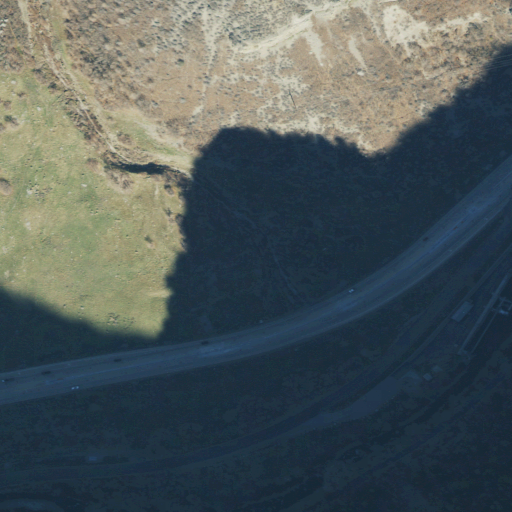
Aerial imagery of valley in Utah named Slide Canyon containing shrub, deciduous forest, medium intensity development, evergreen forest, low intensity development, pasture, woody wetlands, open development, and open water